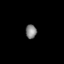
Tissue: skin
Cell type: Myeloid cells
Senescence score: 0.7297
Nuclear area (px): 151
Mean DAPI intensity: 129.954